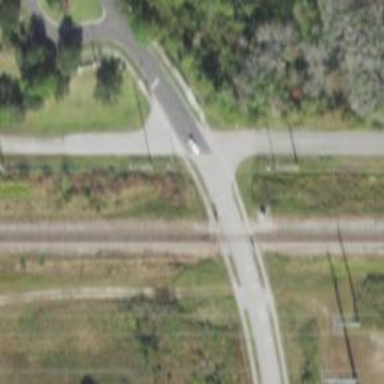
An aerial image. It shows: Railway level crossing.